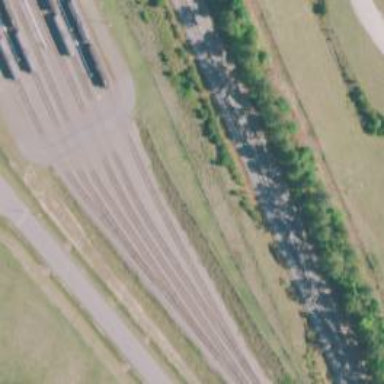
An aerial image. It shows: Railway spur for fuel transportation.